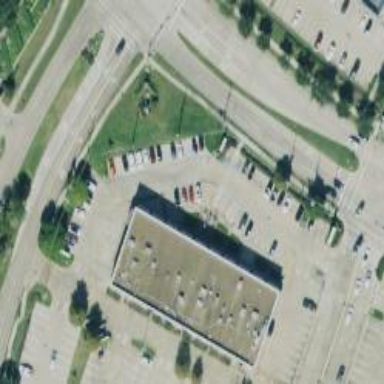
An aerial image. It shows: Parking space is available.